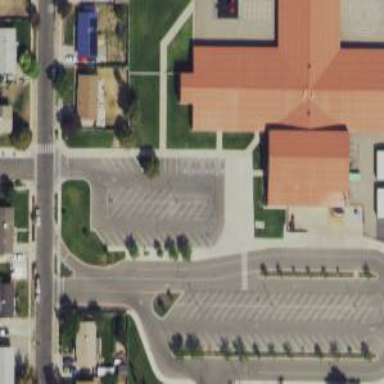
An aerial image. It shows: Parking space.